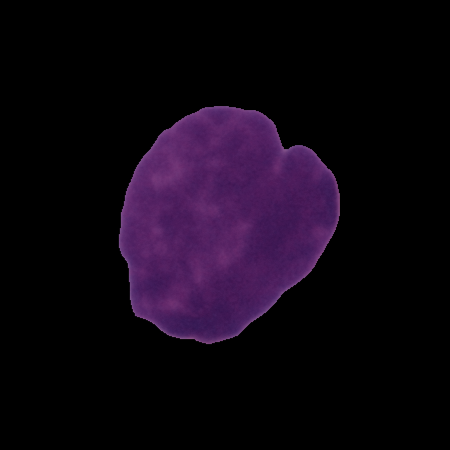
Label: cancer